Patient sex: F
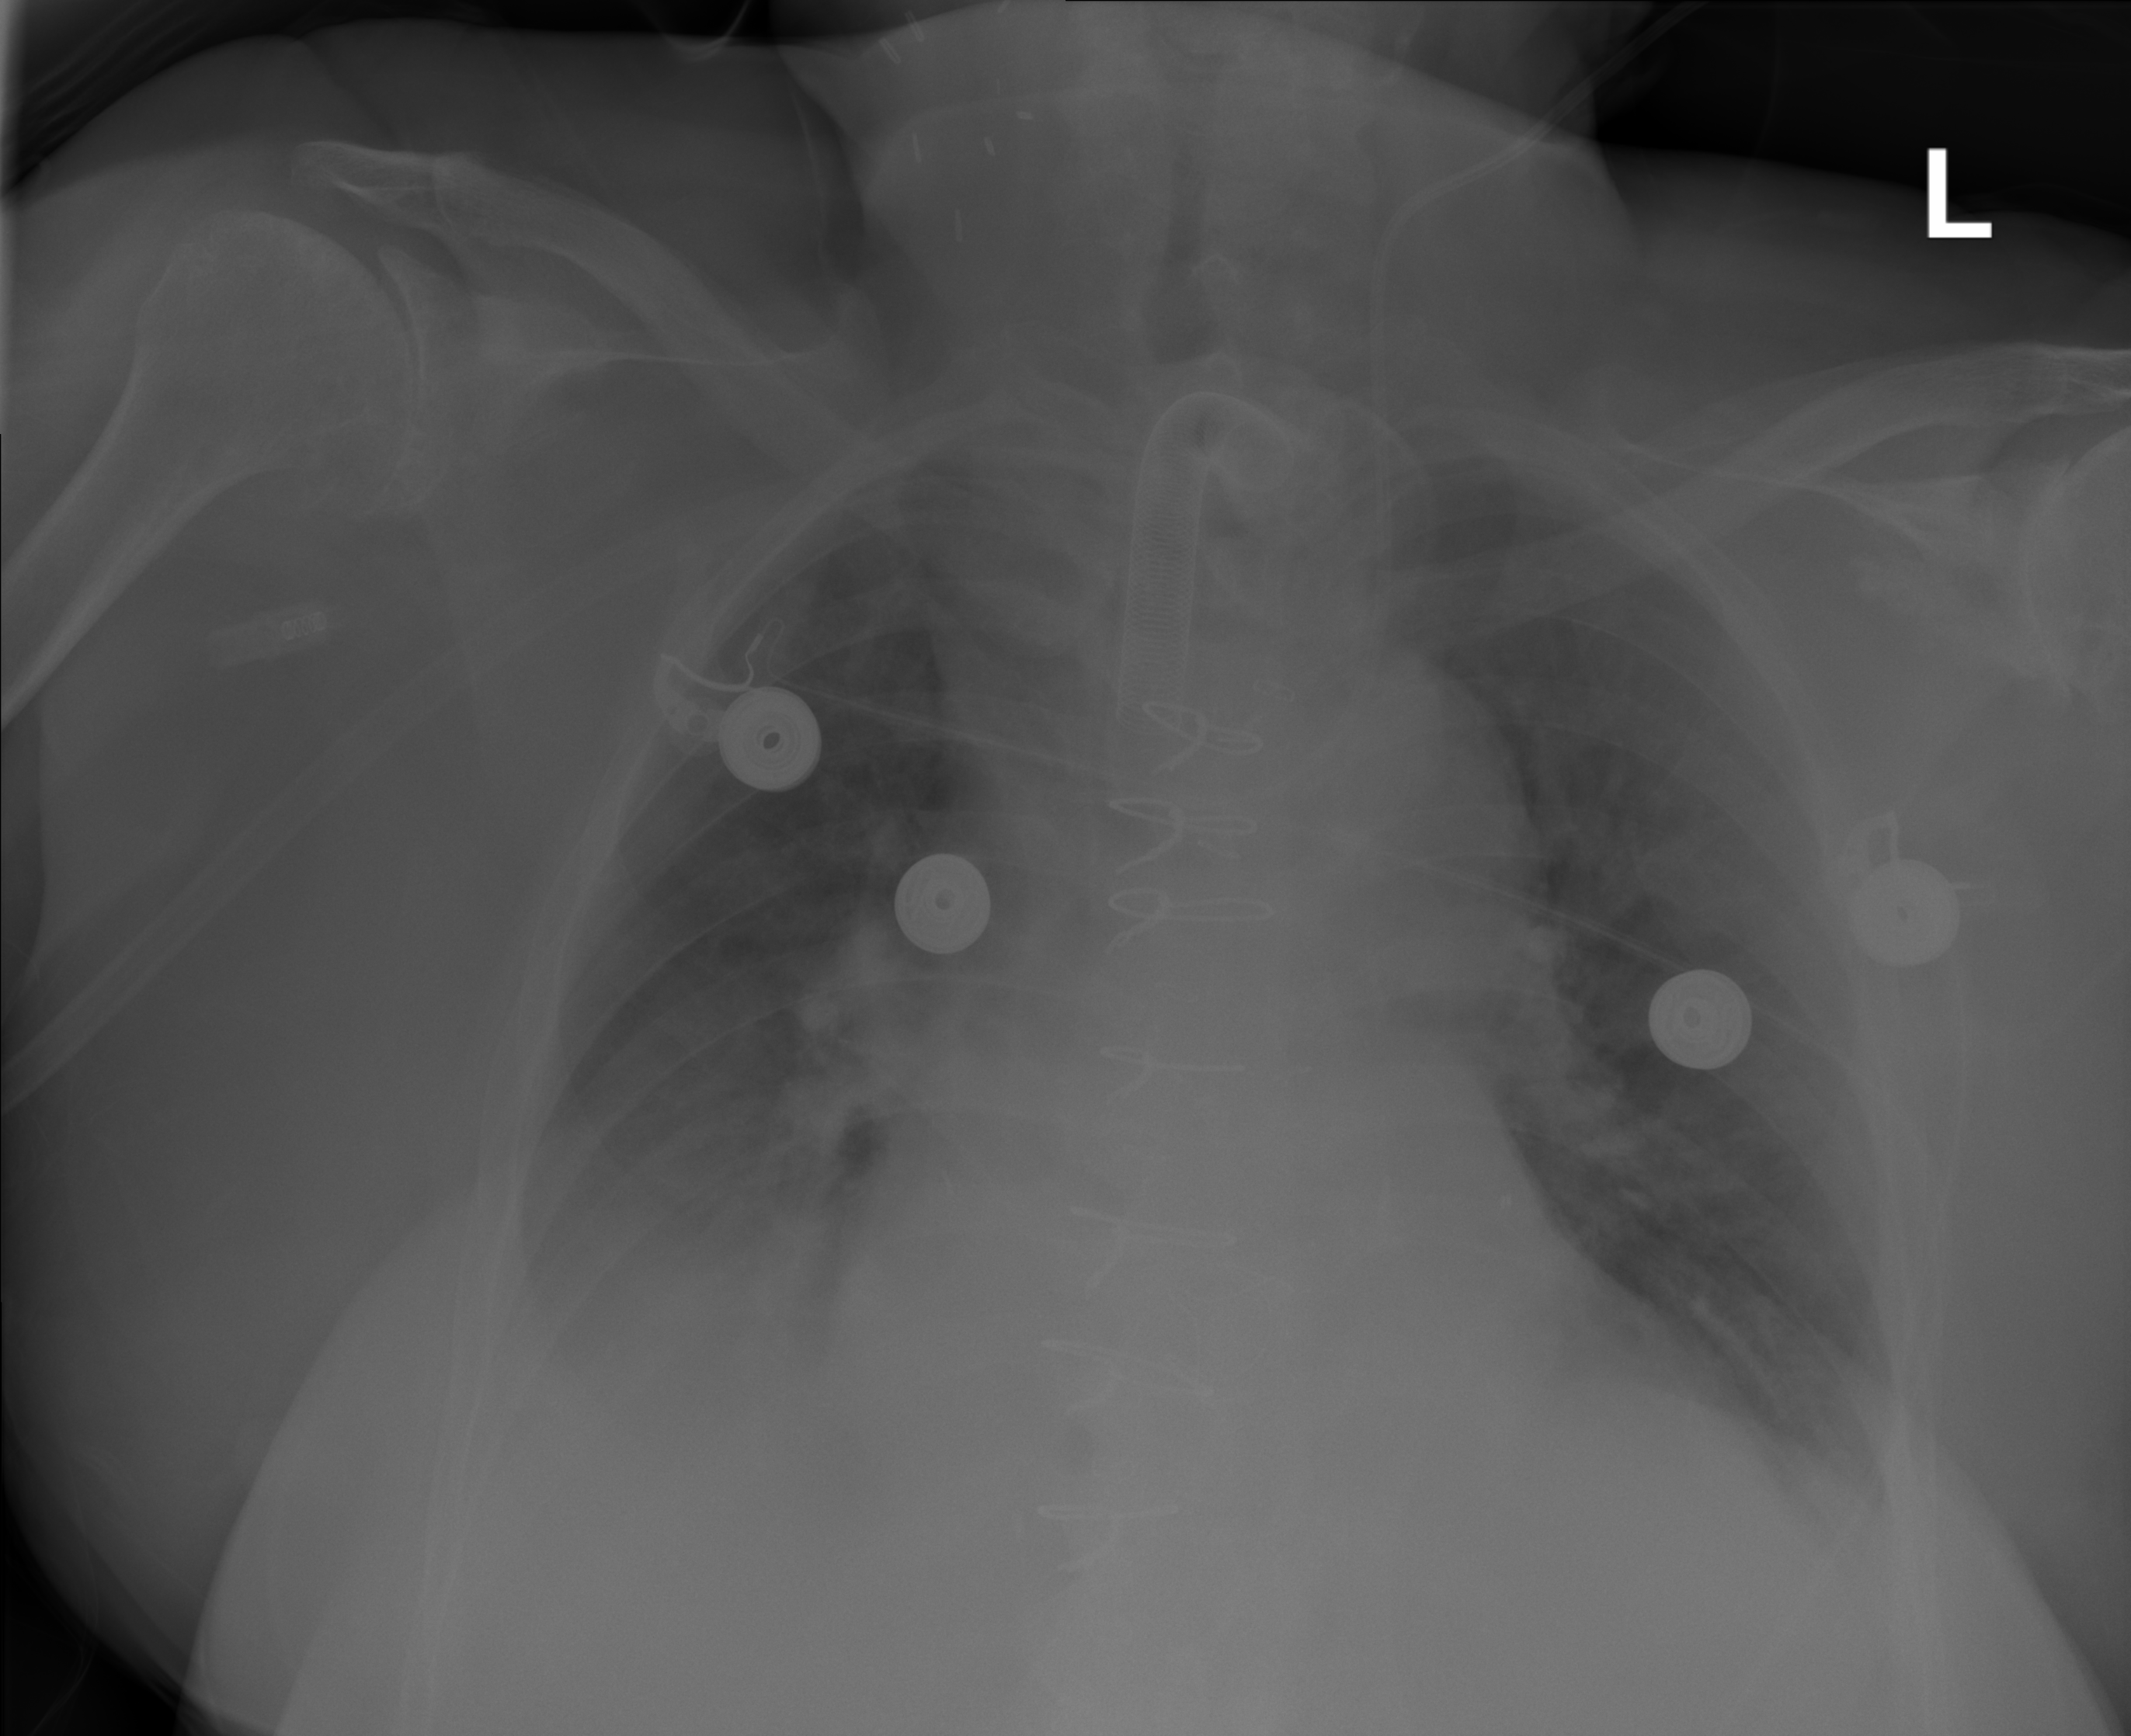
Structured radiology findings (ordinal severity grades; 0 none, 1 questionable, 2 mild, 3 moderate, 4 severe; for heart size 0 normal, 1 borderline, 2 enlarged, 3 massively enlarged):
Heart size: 2
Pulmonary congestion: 2
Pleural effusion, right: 0
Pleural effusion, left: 0
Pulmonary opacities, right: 0
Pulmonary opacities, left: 0
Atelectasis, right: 2
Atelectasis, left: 2